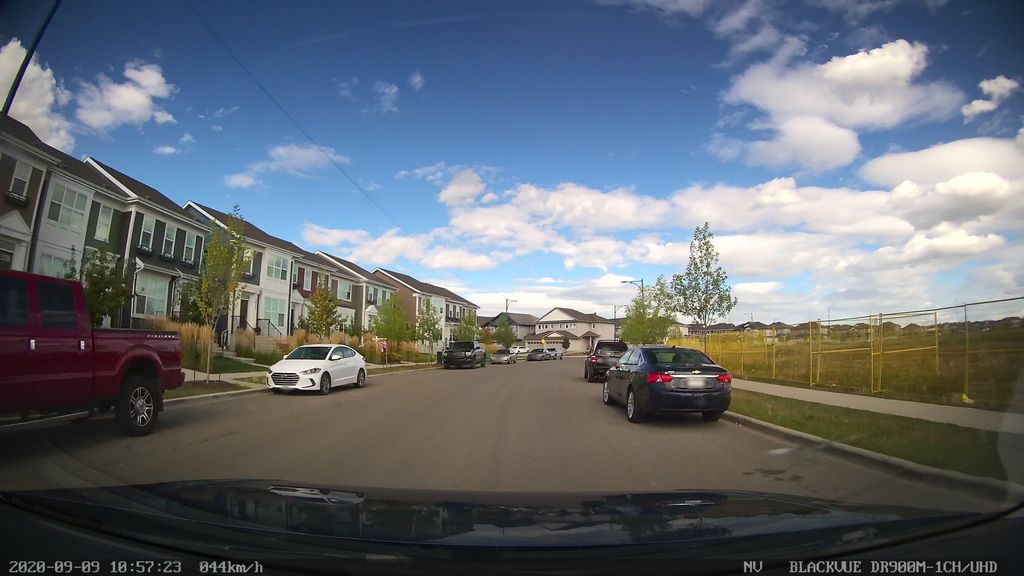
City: edmonton